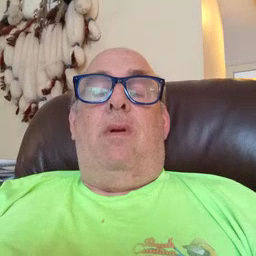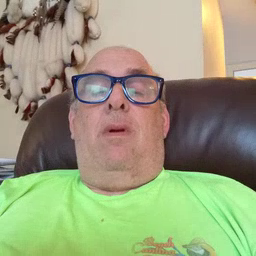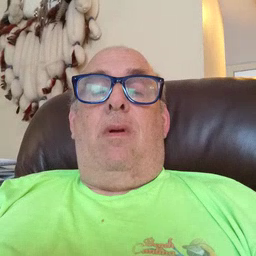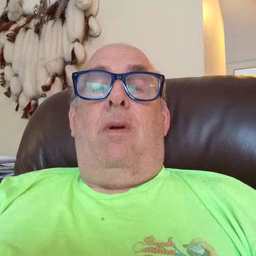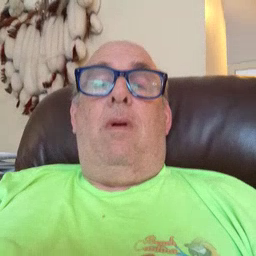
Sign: night